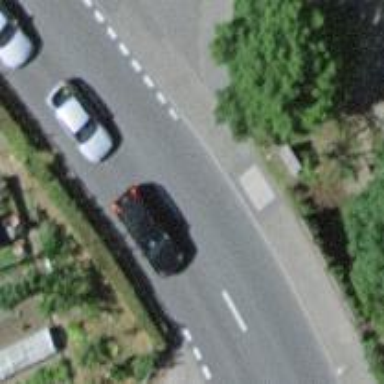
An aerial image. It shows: Kerb barrier.